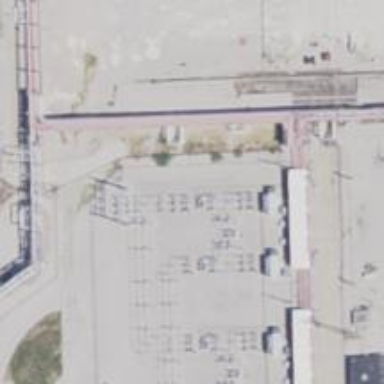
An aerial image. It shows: Power substation.